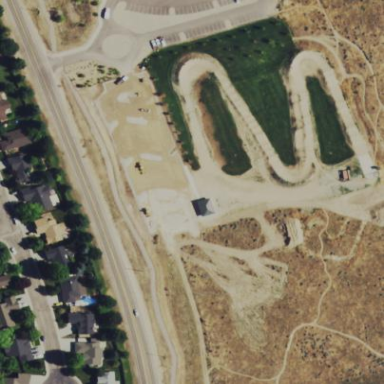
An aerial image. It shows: Dirt track in leisure land area designed for BMX sports.